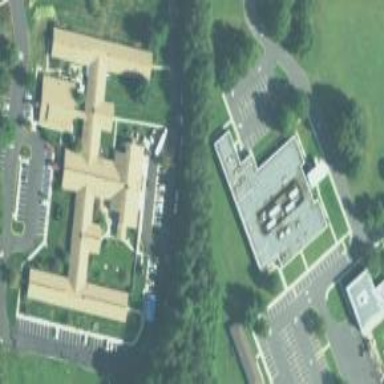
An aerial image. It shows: Nursing home.